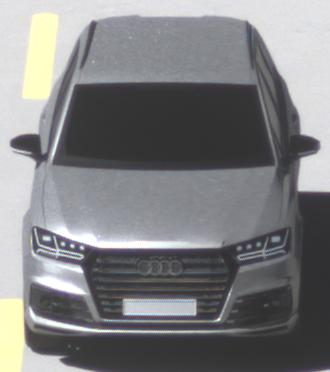
Make: Audi
Model: SQ7
Detailed model: -
Model produced from: 2016
Model produced until: 2018
Doors: 5
Color: white
Road condition: dry road
Daytime: midday
Contrast: high contrast